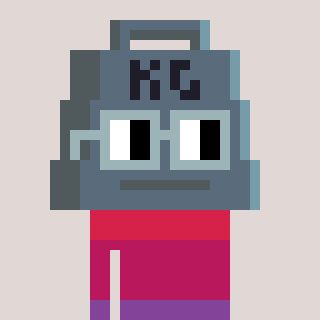
a pixel art character with square dark gray glasses, a weight-shaped head and a slimegreen-colored body on a warm background